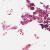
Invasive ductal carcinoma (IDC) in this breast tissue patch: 0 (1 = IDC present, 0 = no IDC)